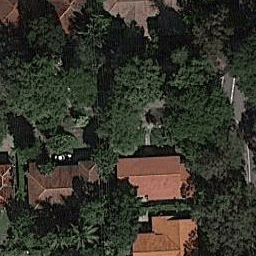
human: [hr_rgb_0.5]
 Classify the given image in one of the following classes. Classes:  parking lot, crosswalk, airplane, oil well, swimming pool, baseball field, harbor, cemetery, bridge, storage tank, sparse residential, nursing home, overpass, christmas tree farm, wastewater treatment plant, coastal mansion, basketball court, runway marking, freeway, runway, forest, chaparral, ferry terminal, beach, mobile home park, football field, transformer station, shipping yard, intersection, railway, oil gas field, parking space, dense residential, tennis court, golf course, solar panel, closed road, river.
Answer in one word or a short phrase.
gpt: sparse residential